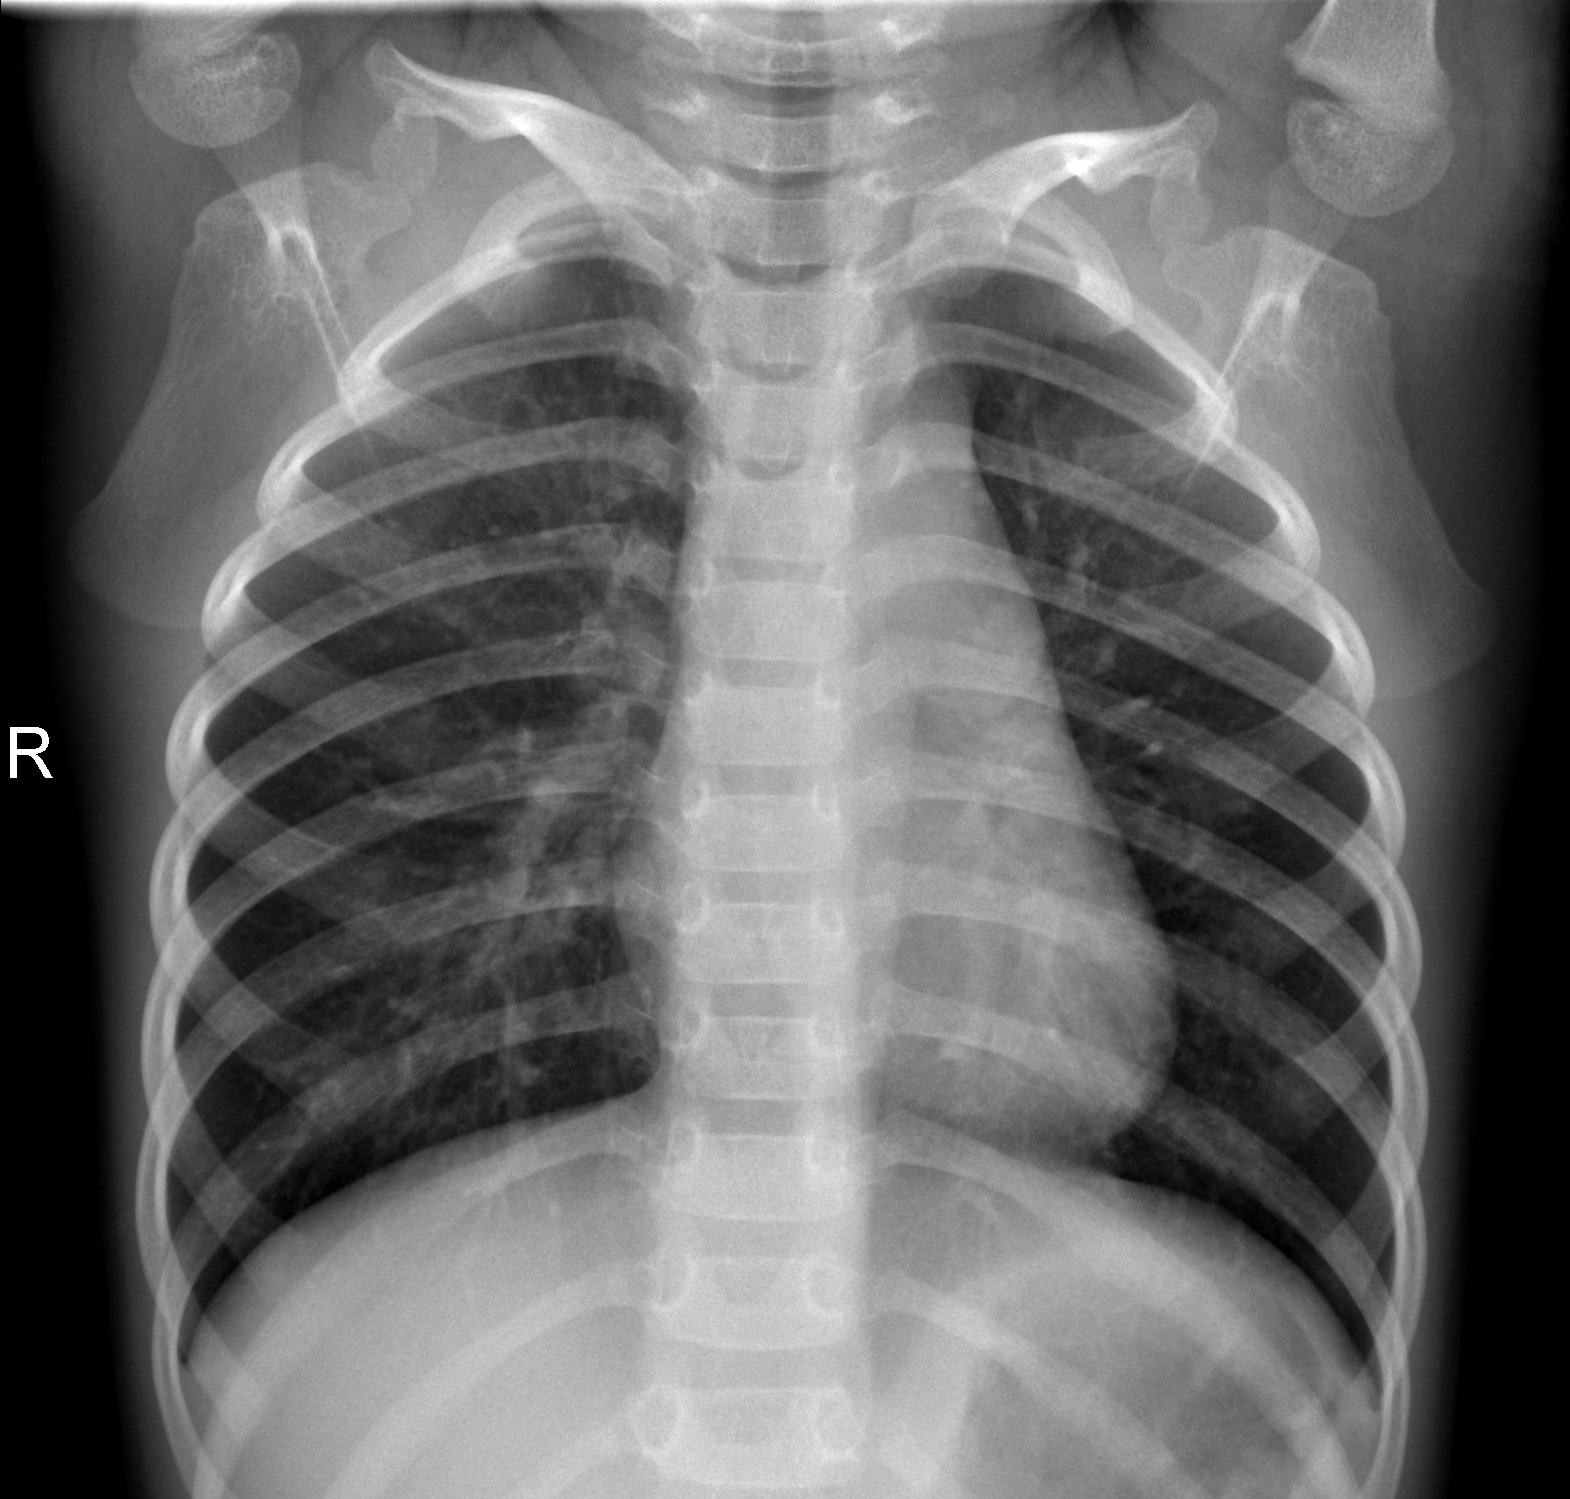
Diagnosis: NORMAL